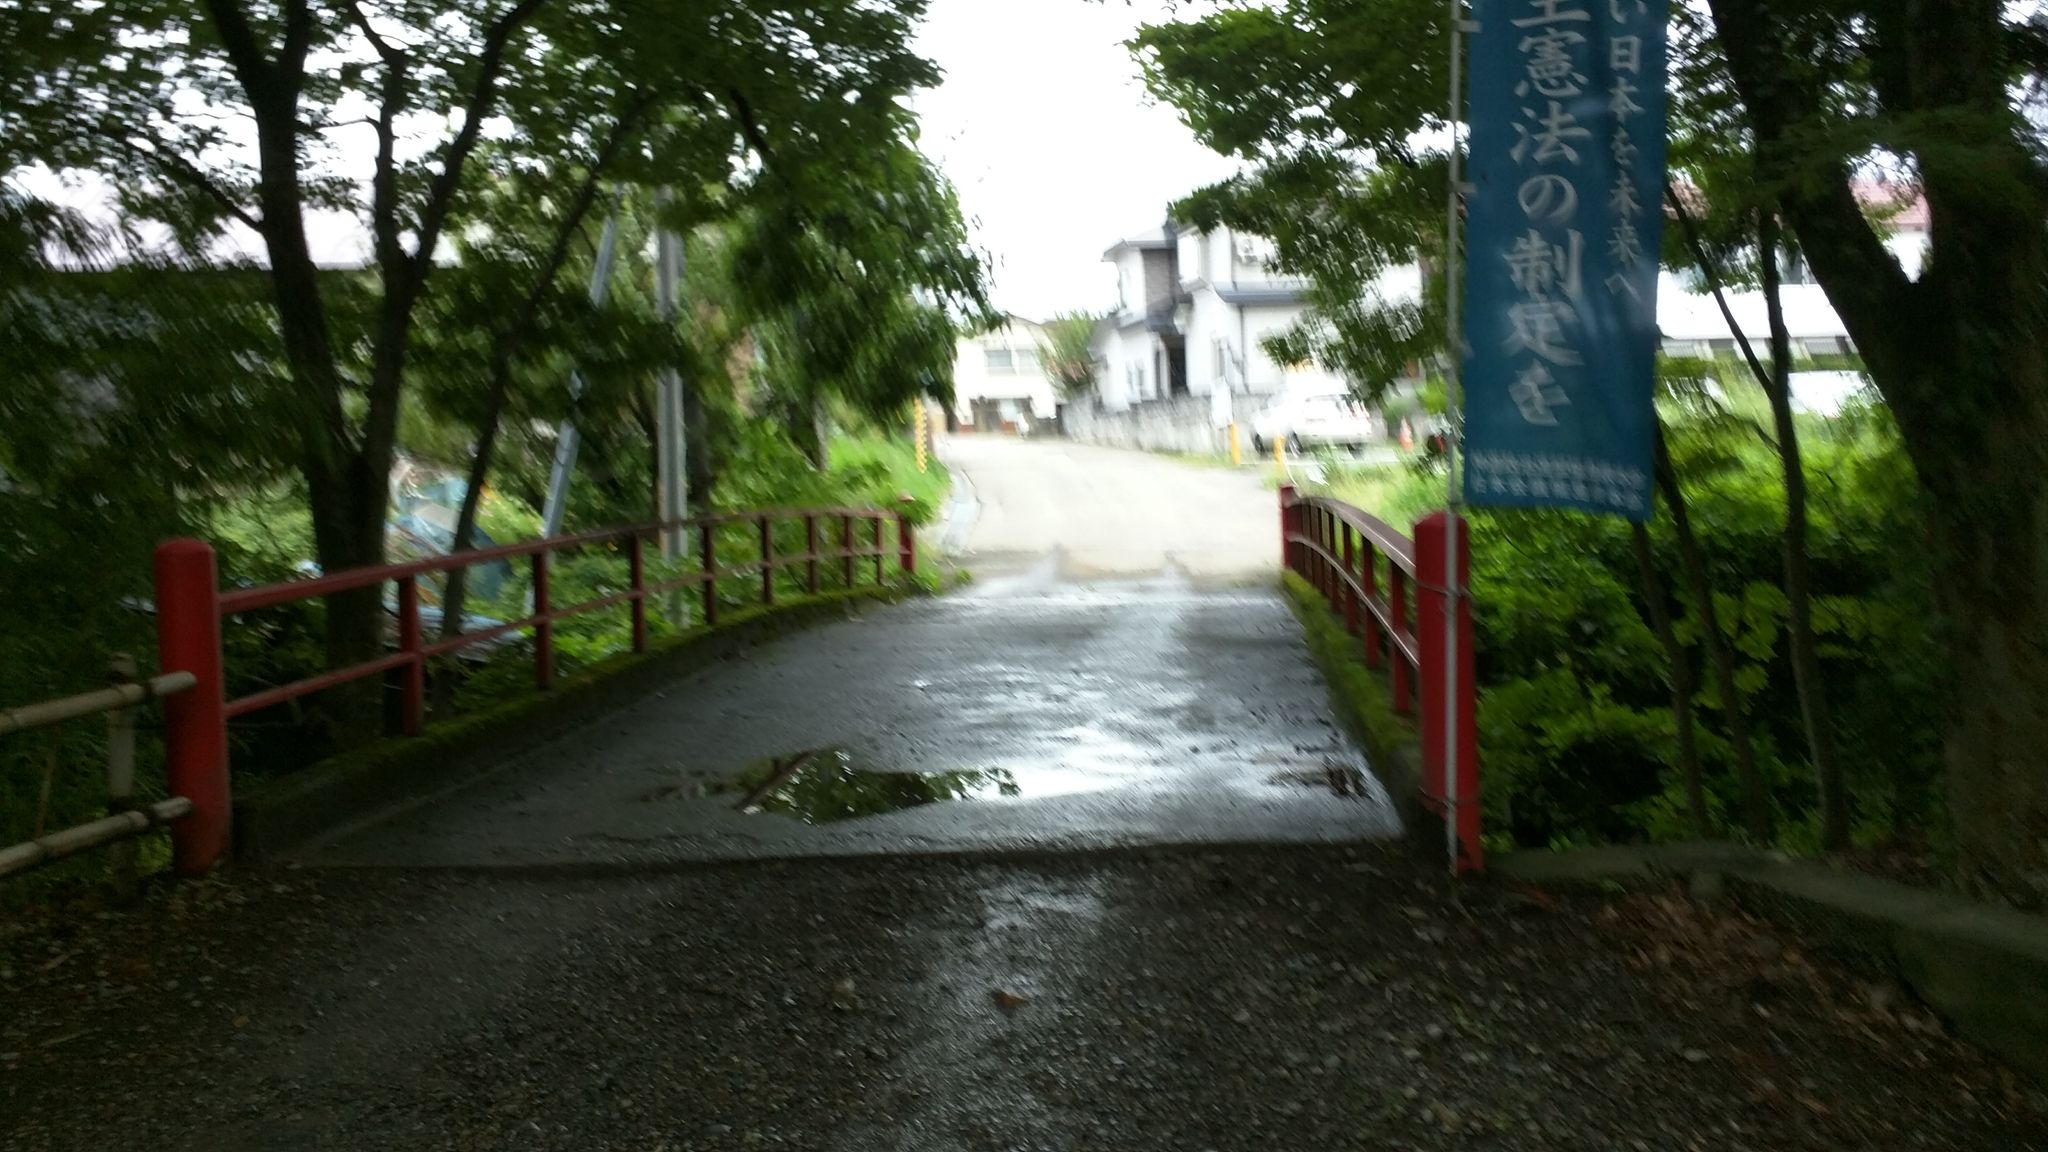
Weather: clear
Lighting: day
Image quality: good
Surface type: walking surface
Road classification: steps, footway, unclassified
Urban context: urban centre
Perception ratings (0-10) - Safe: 4.96, Lively: 2.45, Beautiful: 9.18, Boring: 2.29, Depressing: 4.26, Wealthy: 3.24